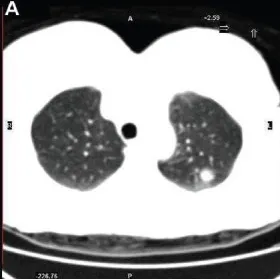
FDG-PET showing the pulmonary lesion in the upper lobe.
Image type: radiology (pet)